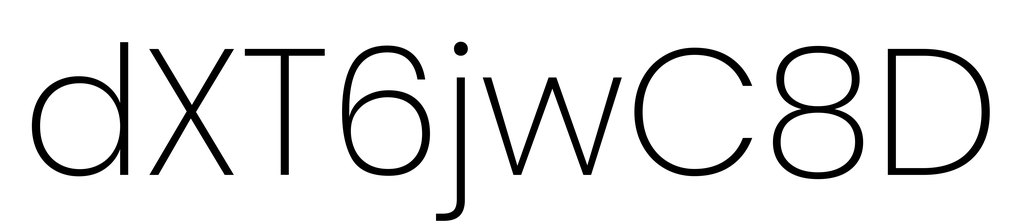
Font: Poppins-ExtraLight